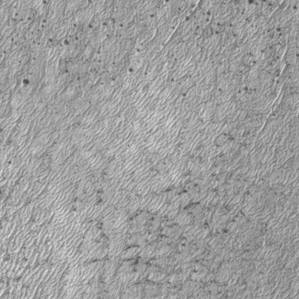
Label: frost